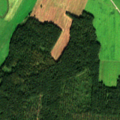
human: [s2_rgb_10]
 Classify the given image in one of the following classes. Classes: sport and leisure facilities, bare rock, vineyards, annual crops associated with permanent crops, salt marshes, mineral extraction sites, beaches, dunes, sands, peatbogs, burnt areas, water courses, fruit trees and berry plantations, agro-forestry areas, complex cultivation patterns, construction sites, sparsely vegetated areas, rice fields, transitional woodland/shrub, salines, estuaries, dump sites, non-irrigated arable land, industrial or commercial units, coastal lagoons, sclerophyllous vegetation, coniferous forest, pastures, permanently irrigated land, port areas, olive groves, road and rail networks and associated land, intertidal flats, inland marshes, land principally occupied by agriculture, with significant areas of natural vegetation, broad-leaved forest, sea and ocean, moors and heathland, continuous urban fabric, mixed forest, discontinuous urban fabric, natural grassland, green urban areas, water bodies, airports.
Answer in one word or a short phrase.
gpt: non-irrigated arable land, pastures, coniferous forest